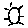
Label: sun